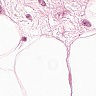
Metastatic tissue present: yes